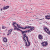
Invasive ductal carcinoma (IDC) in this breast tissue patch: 0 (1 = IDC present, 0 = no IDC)